Question: I am designing an online accounting system as a college project. I have got the following simple transactions.
1. Sales on cash $300
2. Cash burrowed from Smith $250
3. Electricity bill paid $50

I have referred <URL>. The id 1 and 2 belong to transaction 1, id 3 and 4 belong to transaction 2 and so on. How can I identify each two rows as a single transaction in MySQL database.For example if the first transaction to be selected how can I do it since there is no relationship between the two rows. If this design does not sound good can you suggest an alternative.
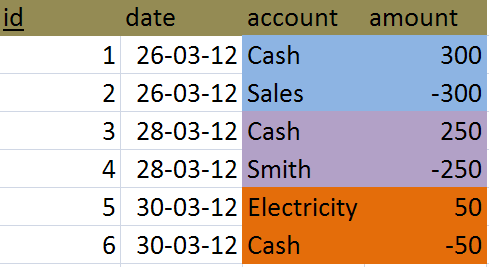
Answer: You should drop the two line design unless it's really necessary. I would merge the rows and add an extra field where you could store if it was cash or not and the amount value would be + when credited and - if debited (or reversed, I"m not good at accounting :))